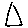
Label: triangle